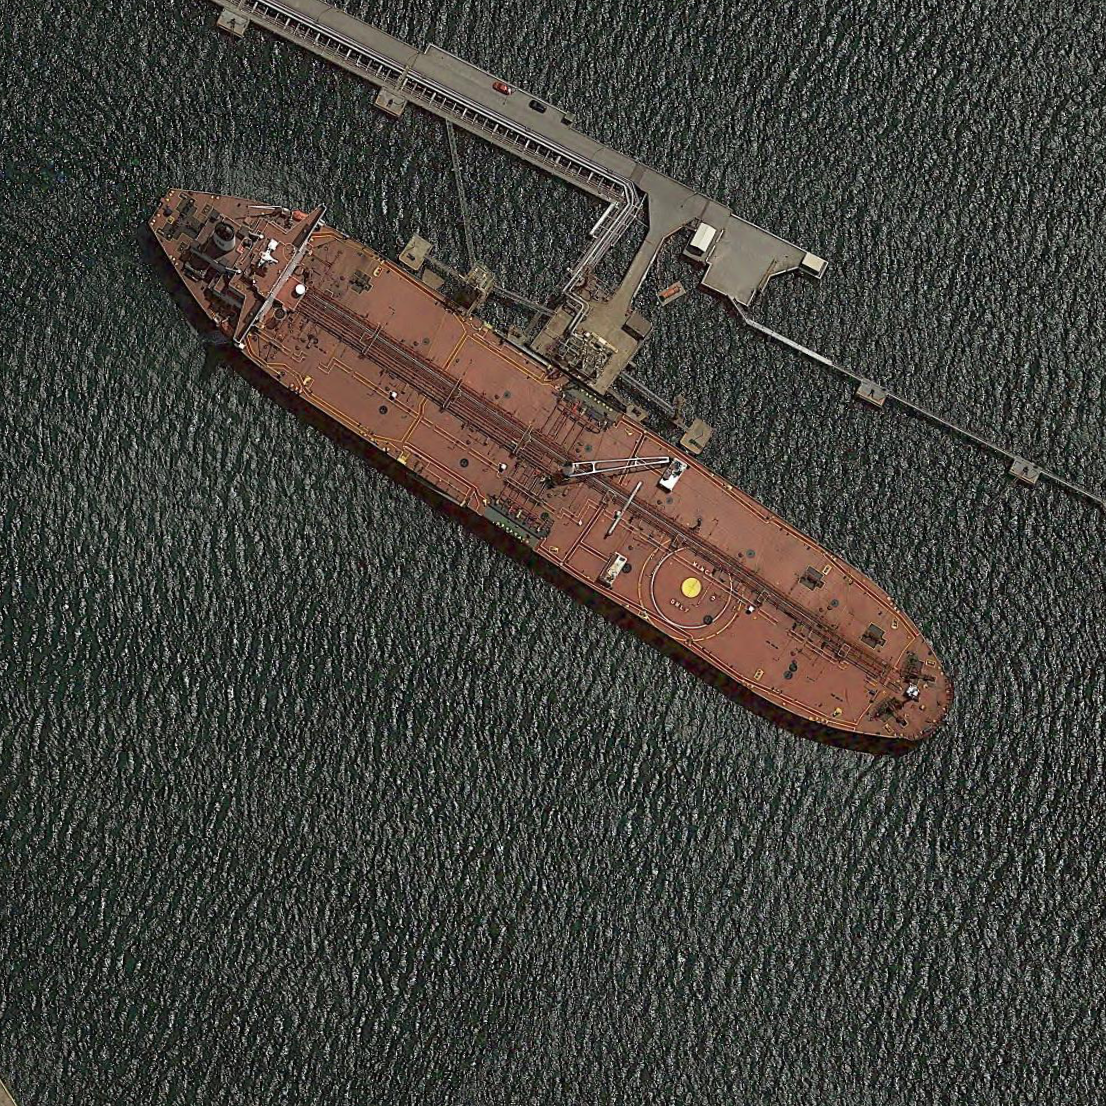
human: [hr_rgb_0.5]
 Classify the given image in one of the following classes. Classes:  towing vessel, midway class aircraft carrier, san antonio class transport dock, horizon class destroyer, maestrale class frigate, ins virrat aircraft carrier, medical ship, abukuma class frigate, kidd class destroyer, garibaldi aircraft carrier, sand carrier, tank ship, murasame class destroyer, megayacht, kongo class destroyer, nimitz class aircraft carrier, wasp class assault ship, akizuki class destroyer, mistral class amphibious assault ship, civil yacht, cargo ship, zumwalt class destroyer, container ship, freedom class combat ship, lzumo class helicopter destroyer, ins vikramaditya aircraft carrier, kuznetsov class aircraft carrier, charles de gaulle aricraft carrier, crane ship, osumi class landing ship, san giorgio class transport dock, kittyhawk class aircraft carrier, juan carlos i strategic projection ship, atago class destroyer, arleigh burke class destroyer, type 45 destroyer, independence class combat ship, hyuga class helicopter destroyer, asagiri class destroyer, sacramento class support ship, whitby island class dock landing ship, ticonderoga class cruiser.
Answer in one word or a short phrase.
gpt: Tank ship